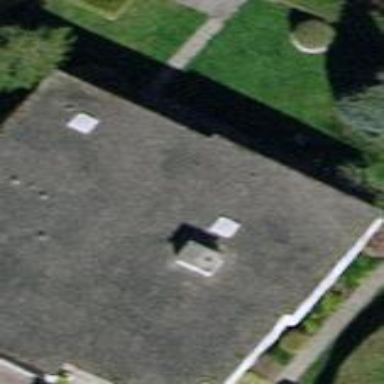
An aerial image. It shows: Building with flat roof.